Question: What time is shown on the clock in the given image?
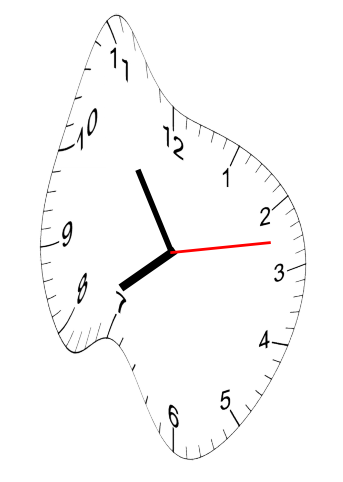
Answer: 07:54:13